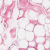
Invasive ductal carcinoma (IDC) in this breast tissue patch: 0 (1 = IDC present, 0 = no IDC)